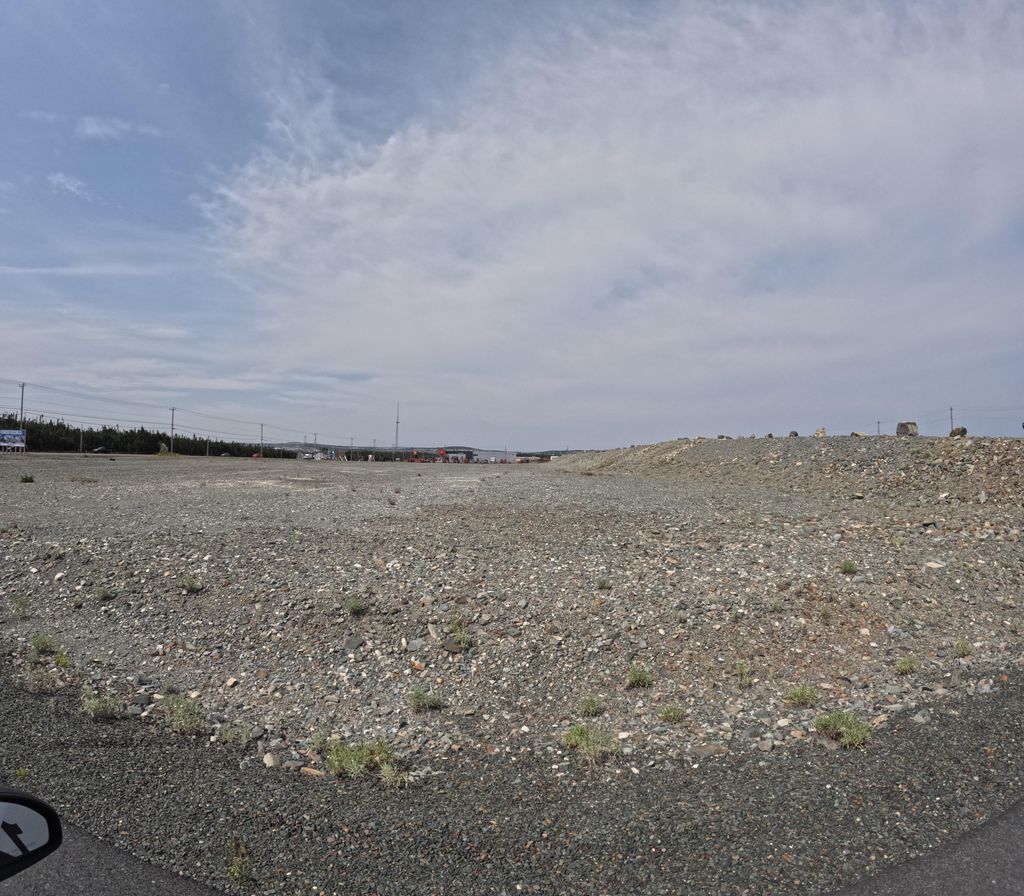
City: st_johns